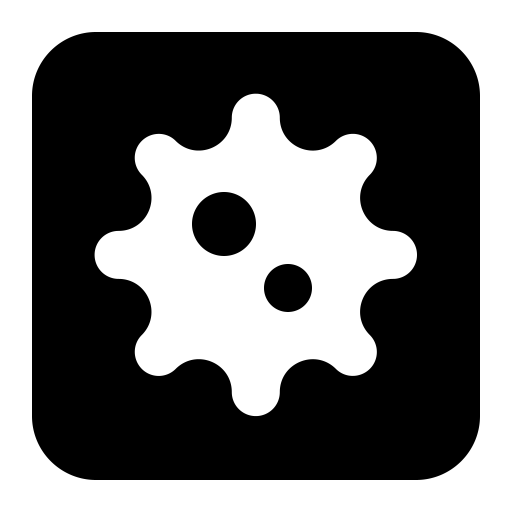
Tags: icon, FontAwesome, fa-icon, solid, square, virus